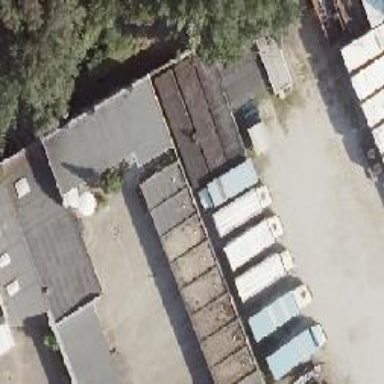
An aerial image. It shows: Garage.